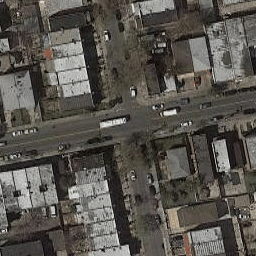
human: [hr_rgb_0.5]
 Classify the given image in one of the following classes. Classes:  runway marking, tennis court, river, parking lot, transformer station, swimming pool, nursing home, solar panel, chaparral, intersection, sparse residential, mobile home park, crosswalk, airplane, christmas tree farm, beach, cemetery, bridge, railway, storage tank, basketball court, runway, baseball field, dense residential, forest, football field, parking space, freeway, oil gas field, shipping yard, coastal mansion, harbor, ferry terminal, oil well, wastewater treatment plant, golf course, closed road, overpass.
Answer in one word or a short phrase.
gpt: intersection